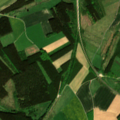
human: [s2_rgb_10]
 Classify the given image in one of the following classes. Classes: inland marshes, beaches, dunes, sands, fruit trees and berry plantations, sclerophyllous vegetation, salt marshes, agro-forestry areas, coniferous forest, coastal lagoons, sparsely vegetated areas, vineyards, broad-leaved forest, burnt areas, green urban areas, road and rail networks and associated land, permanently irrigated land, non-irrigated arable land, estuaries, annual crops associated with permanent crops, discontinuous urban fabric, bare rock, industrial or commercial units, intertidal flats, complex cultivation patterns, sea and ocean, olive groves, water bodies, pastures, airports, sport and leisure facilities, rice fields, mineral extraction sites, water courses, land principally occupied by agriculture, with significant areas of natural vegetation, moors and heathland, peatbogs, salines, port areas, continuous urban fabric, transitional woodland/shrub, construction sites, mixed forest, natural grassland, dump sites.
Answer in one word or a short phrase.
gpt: complex cultivation patterns, land principally occupied by agriculture, with significant areas of natural vegetation, coniferous forest, mixed forest, transitional woodland/shrub